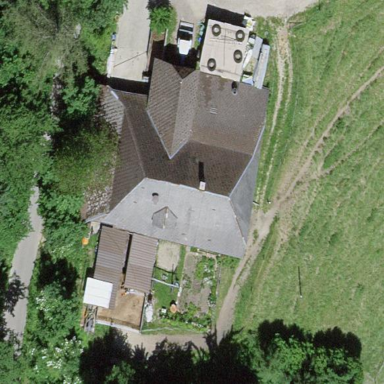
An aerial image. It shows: Farm building.